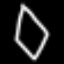
Label: diamond